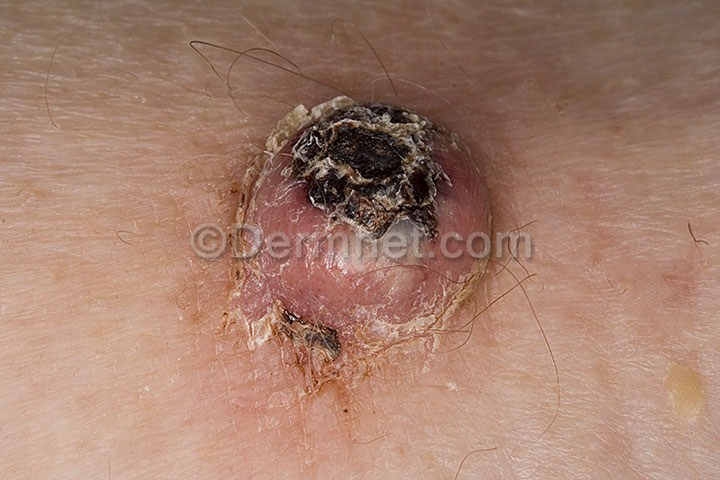
Disease: Seborrheic Keratoses and other Benign Tumors